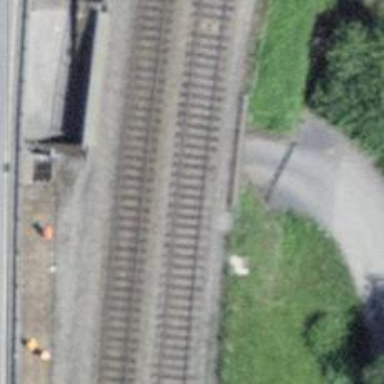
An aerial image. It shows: Bridge with single railway track electrified by contact line.